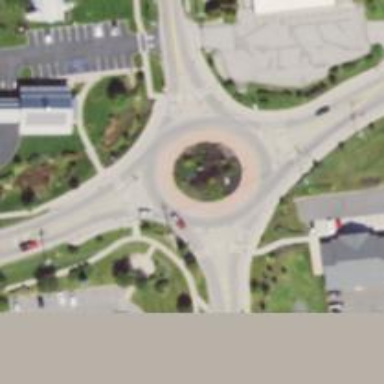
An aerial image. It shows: Tertiary road with asphalt surface leading to roundabout junction.